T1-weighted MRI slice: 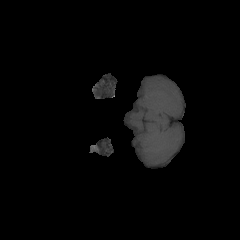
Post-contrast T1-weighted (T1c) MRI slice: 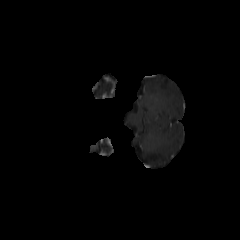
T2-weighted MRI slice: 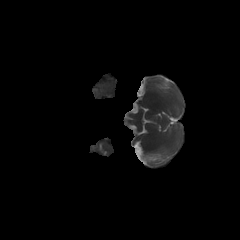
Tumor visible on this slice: no